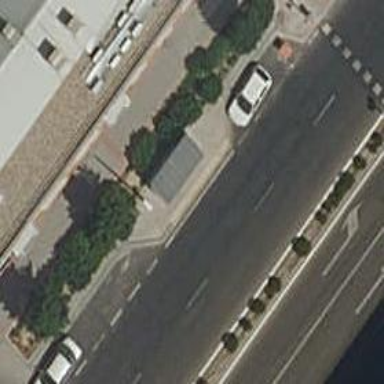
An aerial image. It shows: Bus stop with platform for public transport.